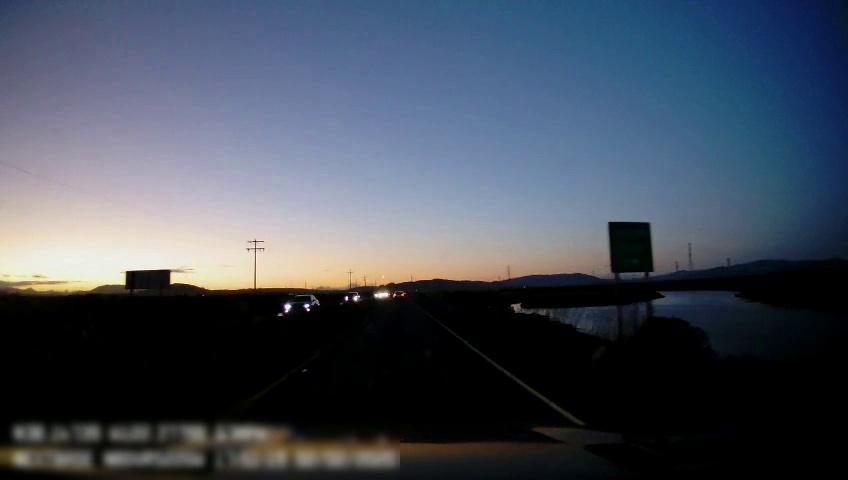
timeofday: Dusk/Dawn/Twilight
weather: Sunny
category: Drivable Space
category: Vehicles | Car
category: Vehicles | SUV
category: Vehicles | SUV
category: Lanes | Current Lane
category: Lanes | Current Lane
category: Traffic | Signs